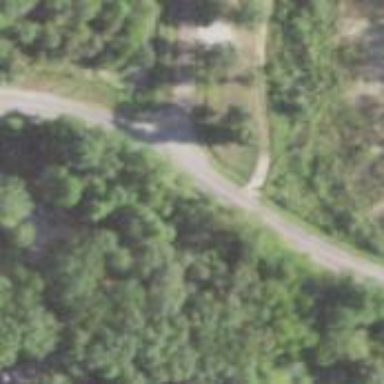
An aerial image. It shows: Unclassified road.